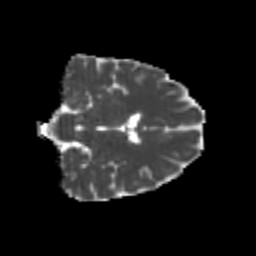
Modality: MD
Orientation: coronal
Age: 24
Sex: female
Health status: healthy
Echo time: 0.074 s